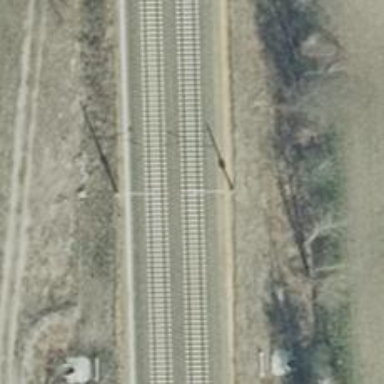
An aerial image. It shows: Railway track with contact lines for electrification.